Question: I add a Round Rect Button on toolbar and place a image in button through xib, Now I have to change image programmatically, how we can change button image programmatically in Toolbar, I googling but not get the solution yet.
I wants to change the button image programmatically , please see the image below

Thanks Everyone
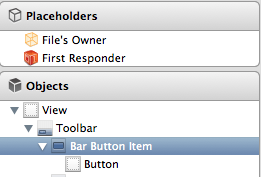
Answer: Set your 'button' which you're using for your 'BarButtonItem' and then change your 'button' image programmatically.
'''
[button setImage:[UIImage imageNamed:@"image.png"] forState:UIControlStateNormal];
'''